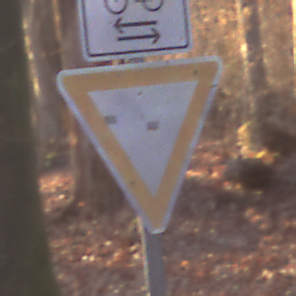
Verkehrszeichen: VorfahrtGewaehren
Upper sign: RichtungsangabeDurchPfeile9
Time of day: SunriseSunset
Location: Outdoor (Nature)
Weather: Clear
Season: Autumn
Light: Natural